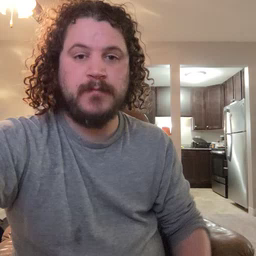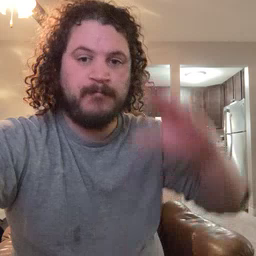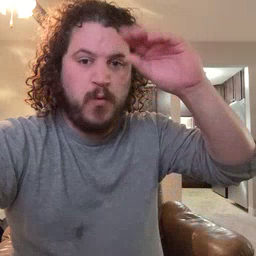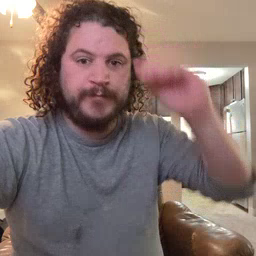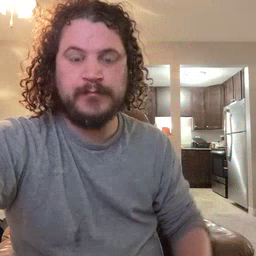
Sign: boy